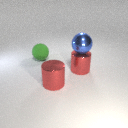
large red metal cylinder in front of large green rubber sphere